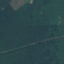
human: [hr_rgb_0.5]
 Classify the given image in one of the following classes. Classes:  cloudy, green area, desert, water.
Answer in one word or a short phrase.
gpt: green area